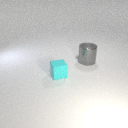
large gray metal cylinder behind small cyan rubber cube